Field crop: maize
Growth stage: 2
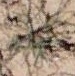
Species: salsola